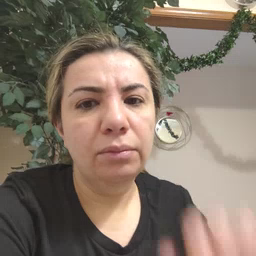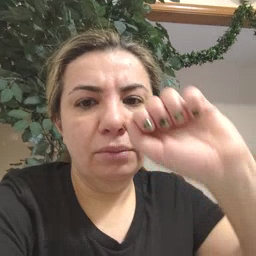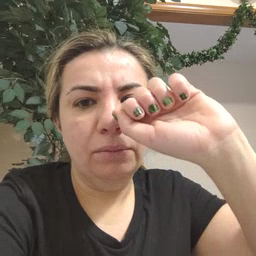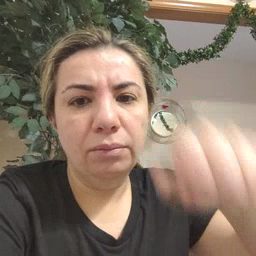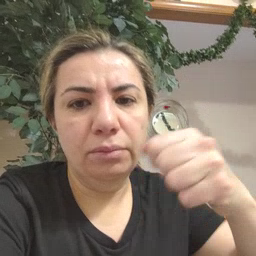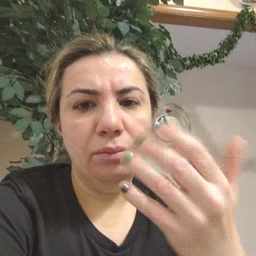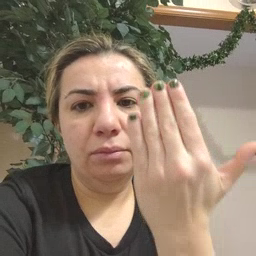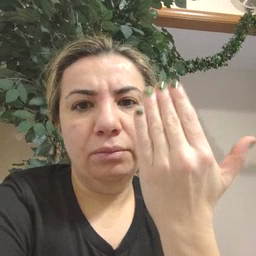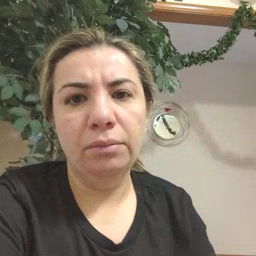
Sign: mitten